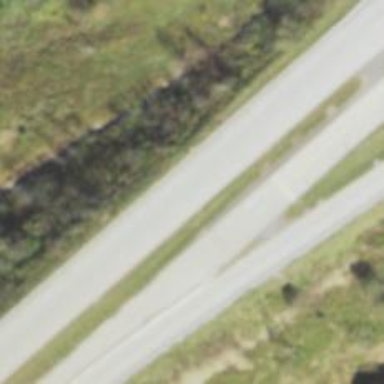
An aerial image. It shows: Service road.